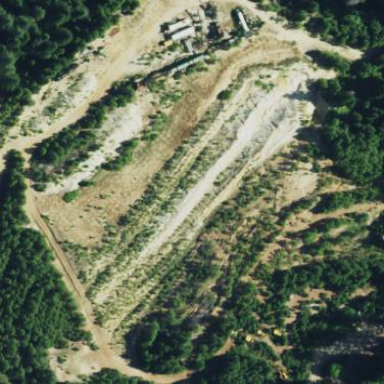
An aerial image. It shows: Quarry area.